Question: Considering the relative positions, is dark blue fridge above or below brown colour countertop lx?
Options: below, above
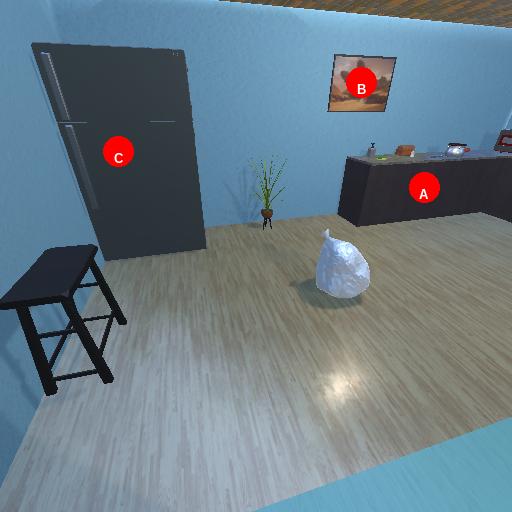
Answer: below